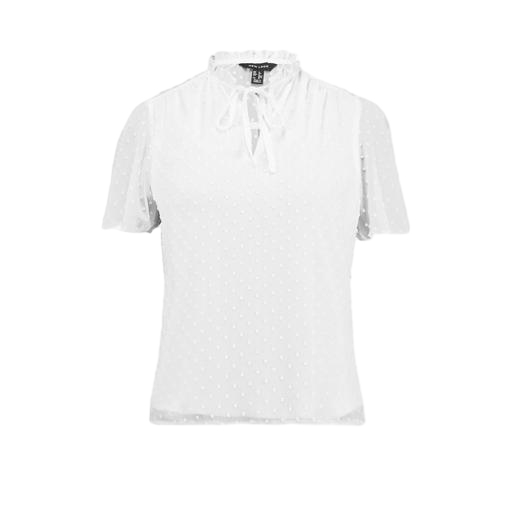
white petite tie neck ruffle blouse, white tie neck blouse, white plus size mock-neck top only macy, white background